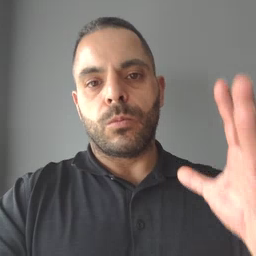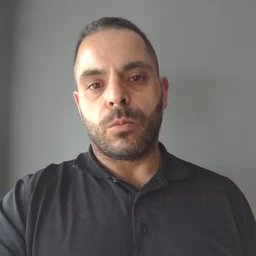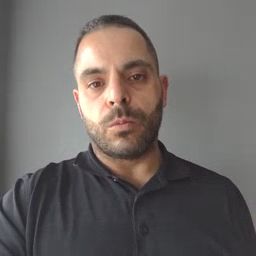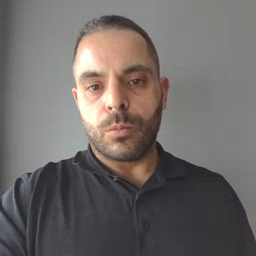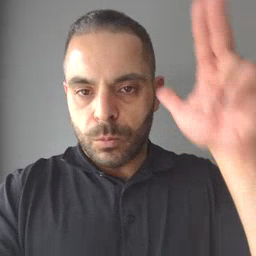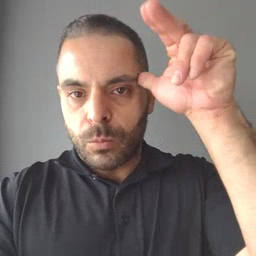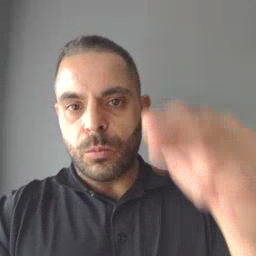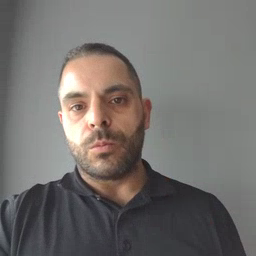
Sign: horse